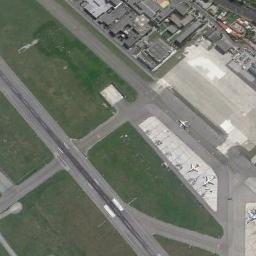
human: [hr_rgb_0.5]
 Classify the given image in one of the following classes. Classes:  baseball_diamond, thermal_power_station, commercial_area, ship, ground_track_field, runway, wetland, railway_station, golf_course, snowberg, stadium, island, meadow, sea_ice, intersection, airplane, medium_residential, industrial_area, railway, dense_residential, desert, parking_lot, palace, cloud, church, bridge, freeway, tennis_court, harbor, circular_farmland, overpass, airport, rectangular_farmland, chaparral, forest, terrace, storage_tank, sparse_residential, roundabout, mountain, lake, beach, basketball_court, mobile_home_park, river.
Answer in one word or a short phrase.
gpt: airport